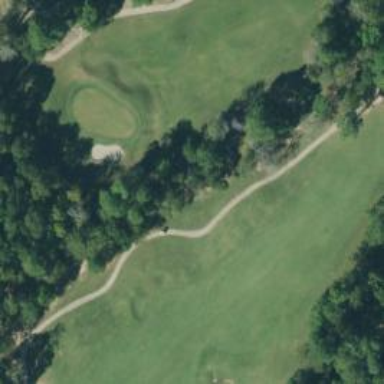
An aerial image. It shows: Pathway for golfing.